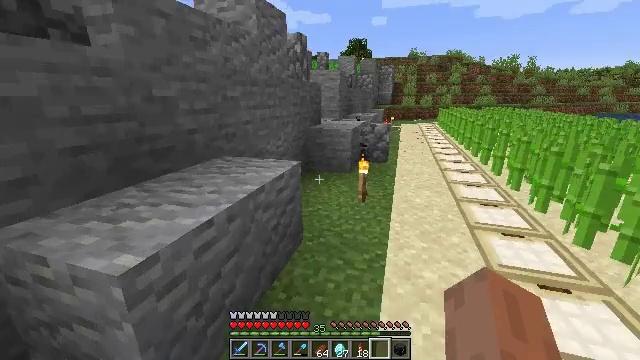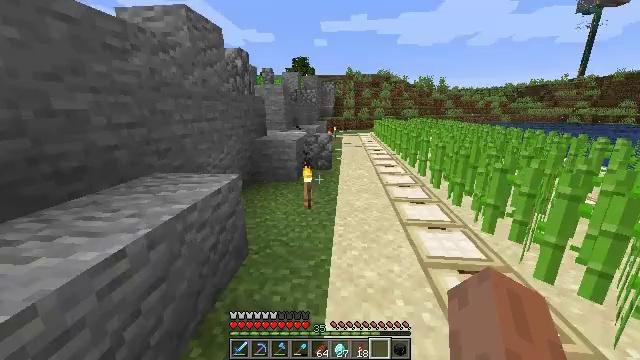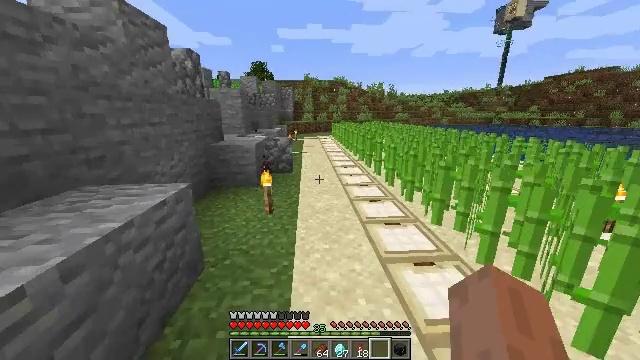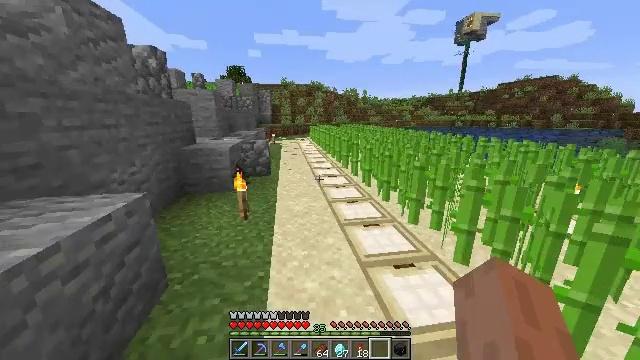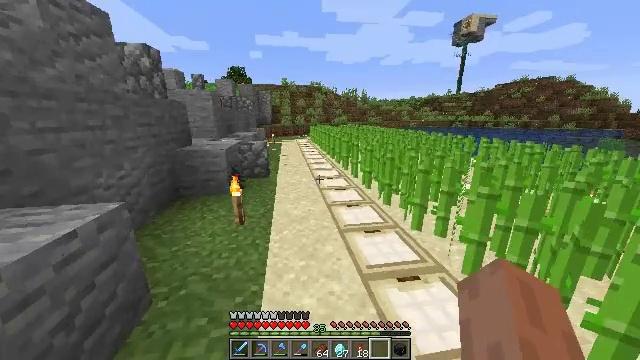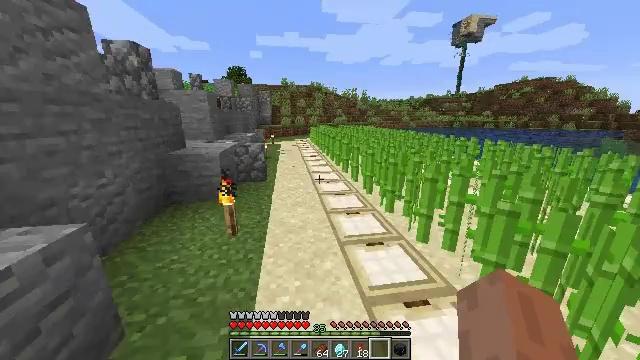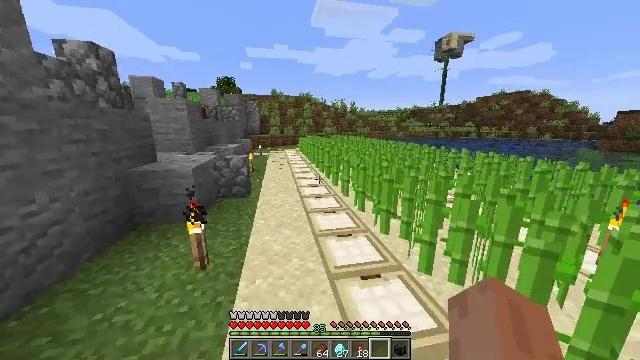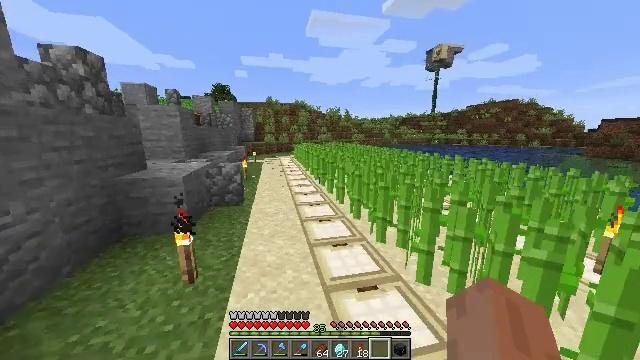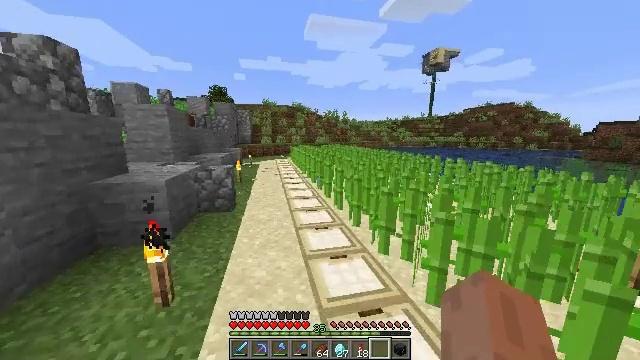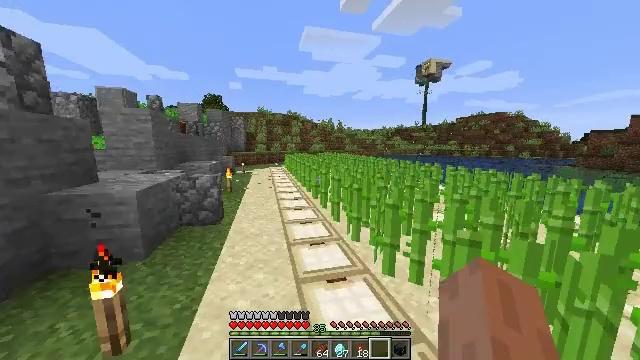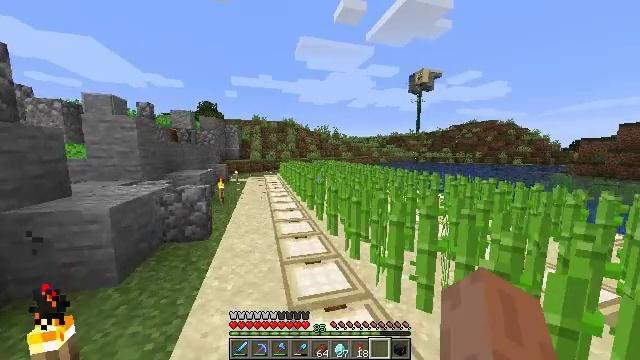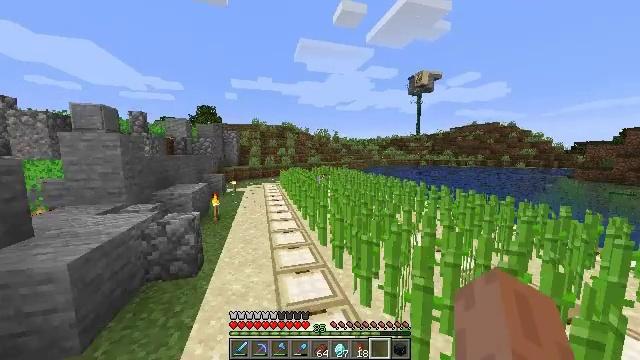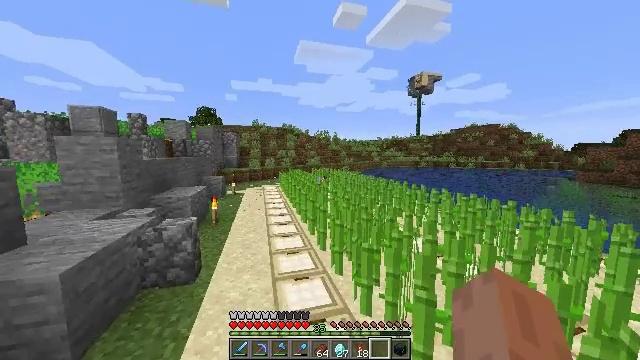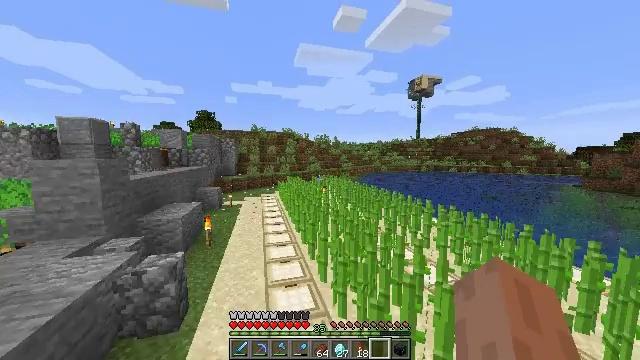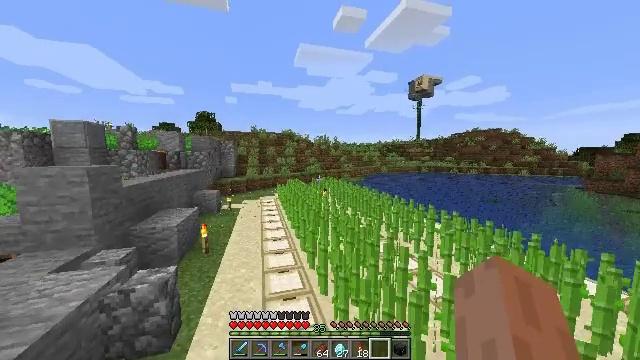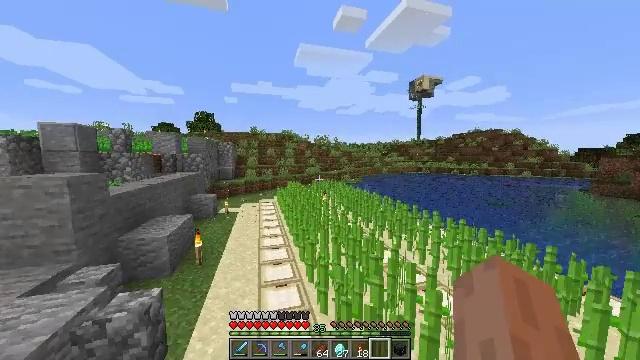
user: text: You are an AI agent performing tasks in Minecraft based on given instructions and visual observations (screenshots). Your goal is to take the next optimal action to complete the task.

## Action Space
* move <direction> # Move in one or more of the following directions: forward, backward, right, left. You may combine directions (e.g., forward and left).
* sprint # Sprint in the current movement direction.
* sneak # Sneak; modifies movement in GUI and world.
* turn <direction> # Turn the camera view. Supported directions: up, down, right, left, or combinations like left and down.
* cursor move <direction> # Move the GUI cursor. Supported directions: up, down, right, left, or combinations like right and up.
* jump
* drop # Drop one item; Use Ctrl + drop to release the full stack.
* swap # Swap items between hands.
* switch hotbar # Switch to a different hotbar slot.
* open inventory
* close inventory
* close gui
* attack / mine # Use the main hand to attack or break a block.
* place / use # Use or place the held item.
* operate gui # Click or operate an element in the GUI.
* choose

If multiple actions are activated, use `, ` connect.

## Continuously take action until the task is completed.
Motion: motion action
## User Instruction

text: Left click on the ender chest to mine.
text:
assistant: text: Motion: move forward and move right, sprint, turn right and up
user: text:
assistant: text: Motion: move forward, sprint, turn right
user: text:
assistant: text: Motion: move forward, sprint, turn right
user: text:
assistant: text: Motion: move forward, sprint
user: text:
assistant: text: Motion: move forward, sprint
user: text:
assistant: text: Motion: move forward, sprint, turn right and up
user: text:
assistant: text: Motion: move forward, sprint, turn right and up
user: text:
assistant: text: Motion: move forward, sprint
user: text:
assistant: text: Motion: move forward, sprint, turn right and up
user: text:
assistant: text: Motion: move forward, sprint, turn right and up
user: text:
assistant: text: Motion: move forward, sprint, jump
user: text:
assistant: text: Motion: move forward, sprint, jump
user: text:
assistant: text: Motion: move forward, sprint, jump
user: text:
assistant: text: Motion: move forward, sprint, jump
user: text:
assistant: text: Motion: move forward, sprint
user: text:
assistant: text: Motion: move forward, sprint
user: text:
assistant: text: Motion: move forward, sprint, jump
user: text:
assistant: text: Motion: move forward, sprint, jump
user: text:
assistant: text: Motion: move forward, sprint, jump
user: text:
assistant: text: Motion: move forward, sprint, jump
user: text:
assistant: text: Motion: move forward, sprint
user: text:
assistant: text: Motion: move forward, sprint
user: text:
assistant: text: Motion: move forward, sprint
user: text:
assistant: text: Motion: move forward, sprint, turn up
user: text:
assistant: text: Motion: move forward, sprint
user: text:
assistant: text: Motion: move forward, sprint
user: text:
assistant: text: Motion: move forward, sprint, turn up
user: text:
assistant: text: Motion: move forward, sprint
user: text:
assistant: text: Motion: move forward, sprint, jump
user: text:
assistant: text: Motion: move forward, sprint, jump